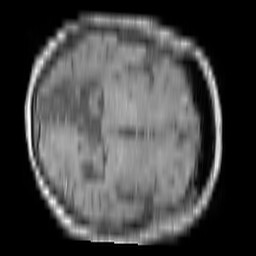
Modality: T1w
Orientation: axial
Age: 65
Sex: female
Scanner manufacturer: philips
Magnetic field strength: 3 T
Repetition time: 0.2992 s
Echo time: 0.002303 s